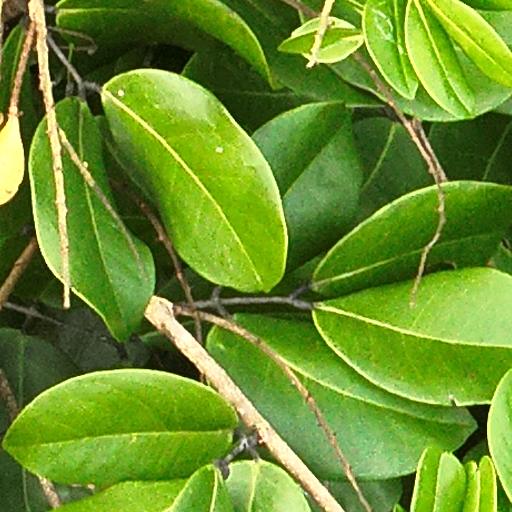
Species: Prioria copaifera
GBIF accepted scientific name: Prioria copaifera
Crown area (m\u00b2): 184.776